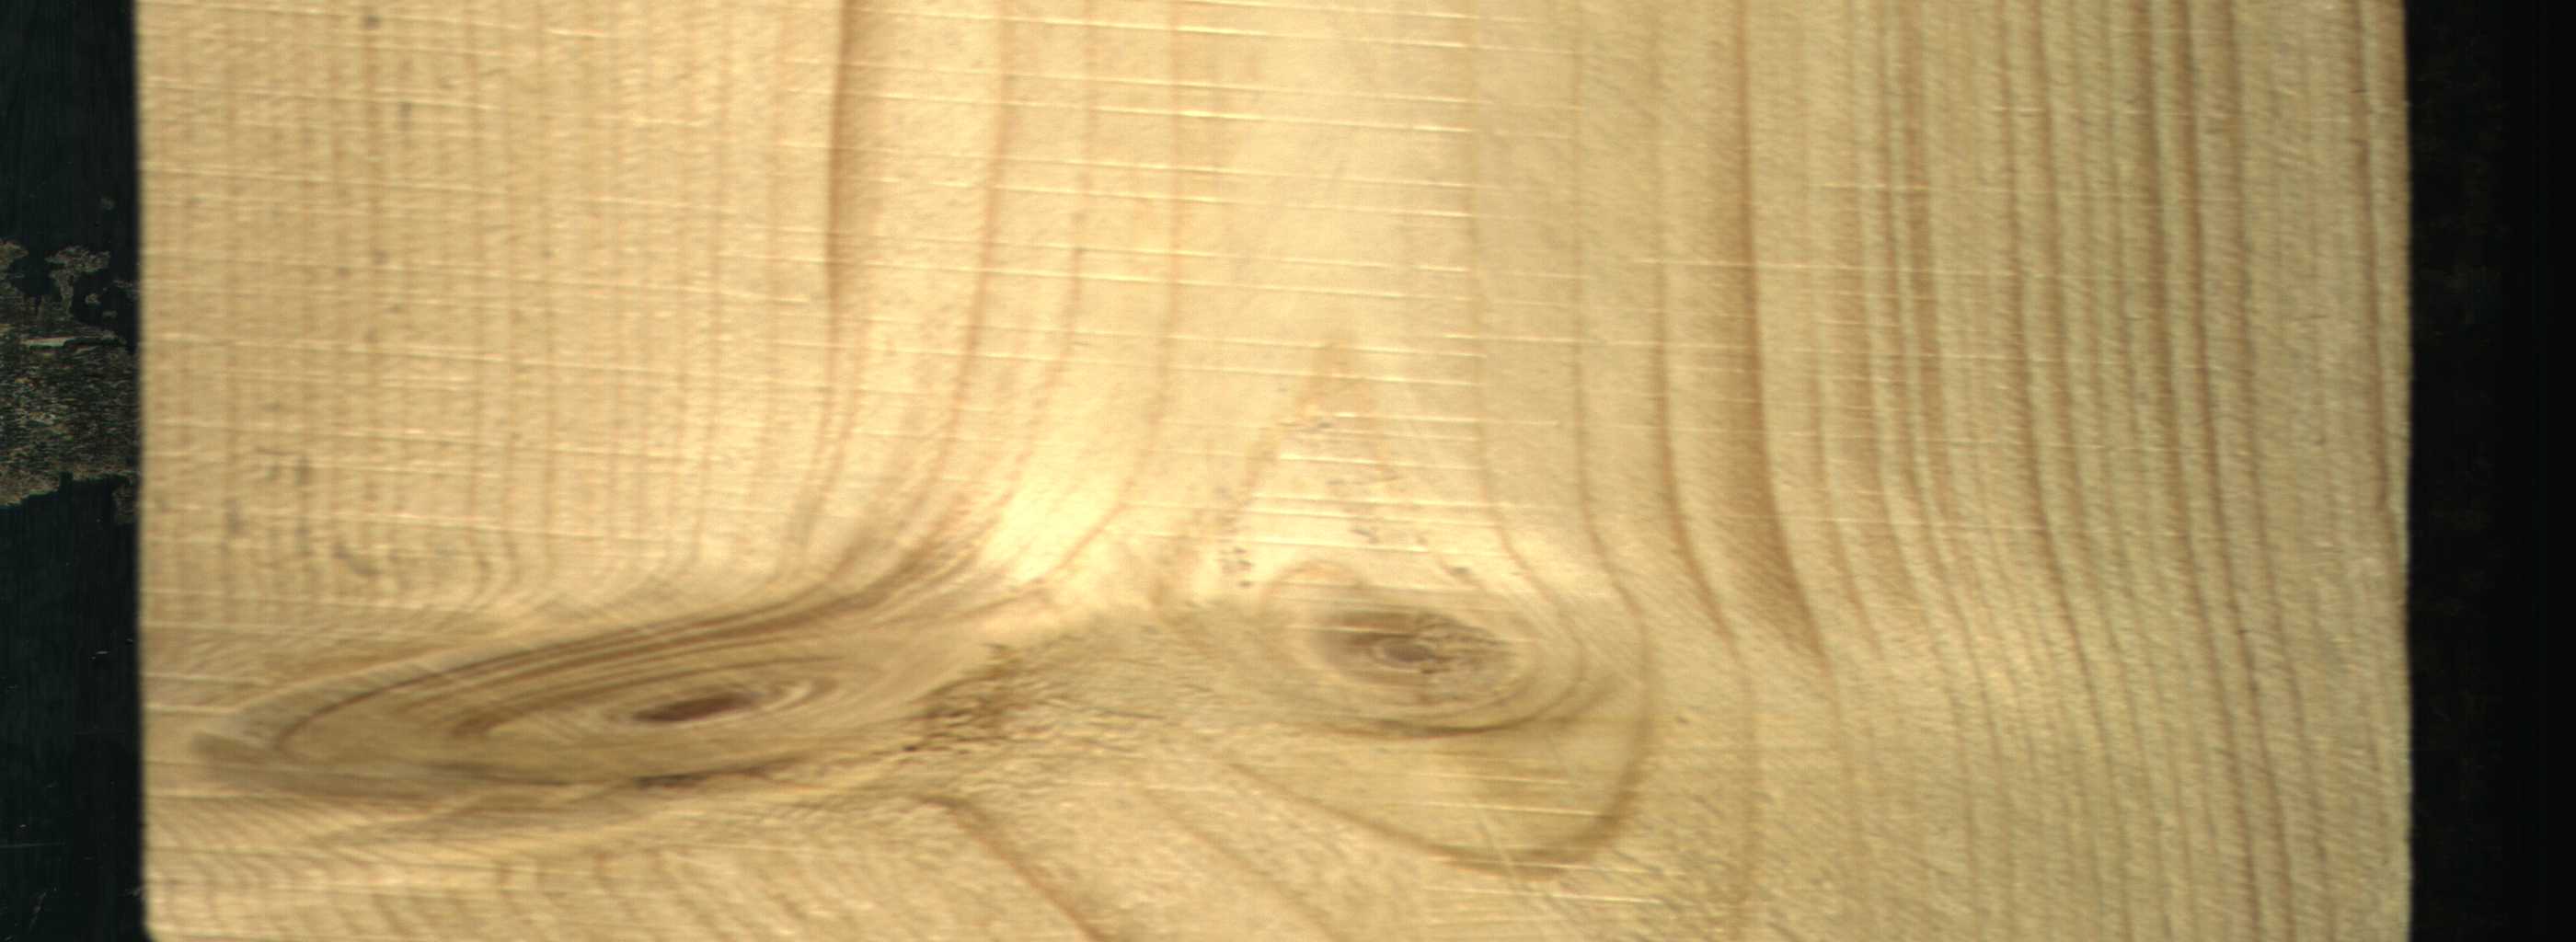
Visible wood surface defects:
Live_Knot
Live_Knot